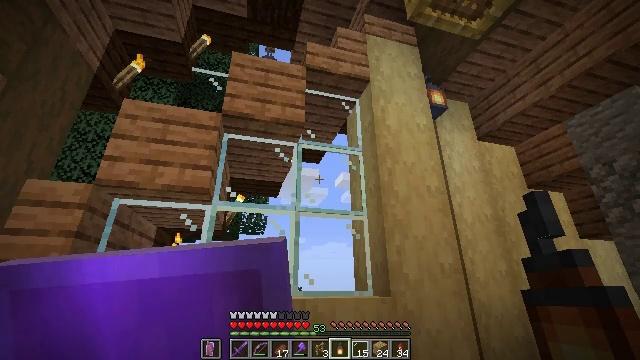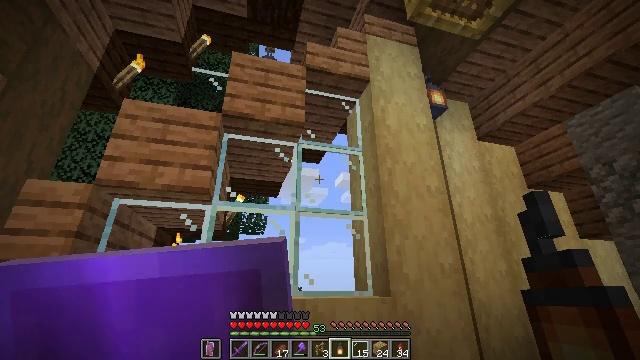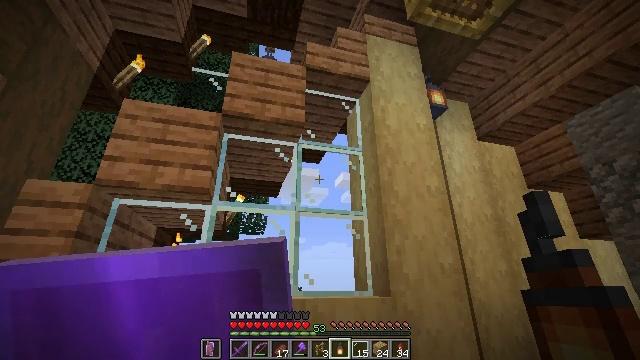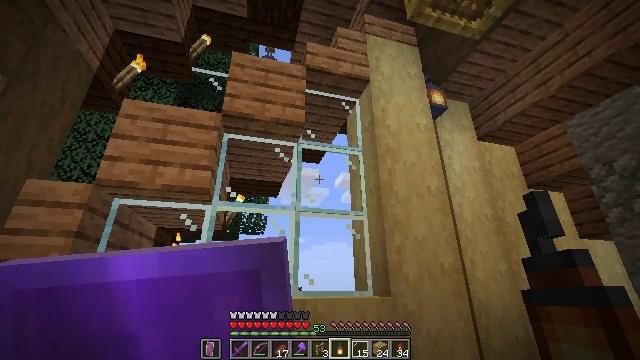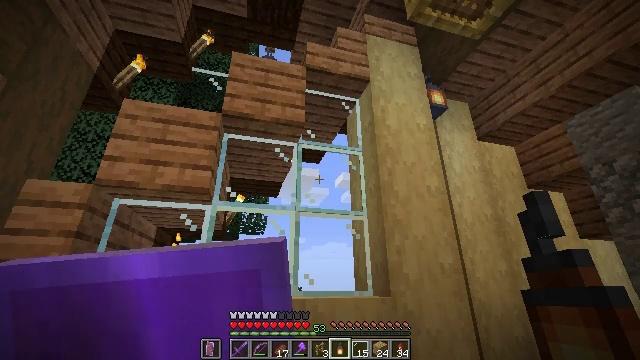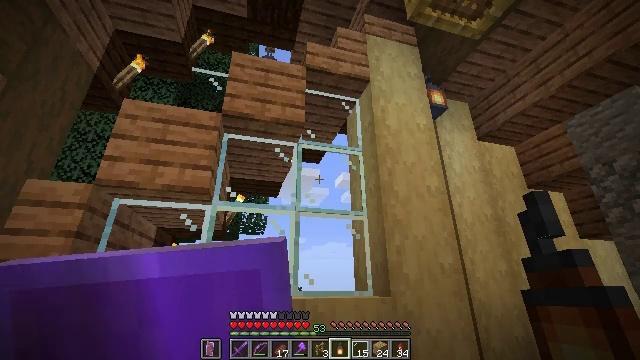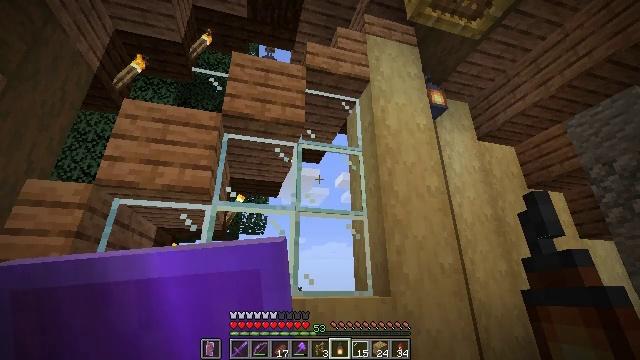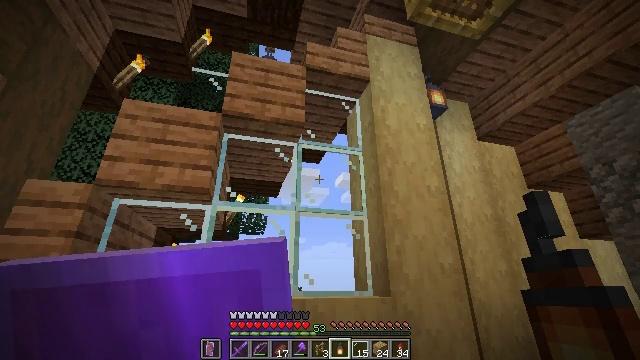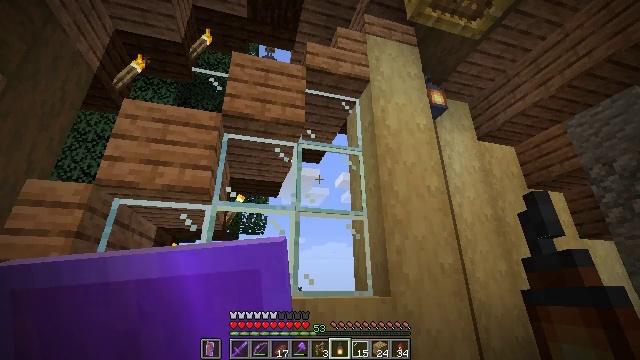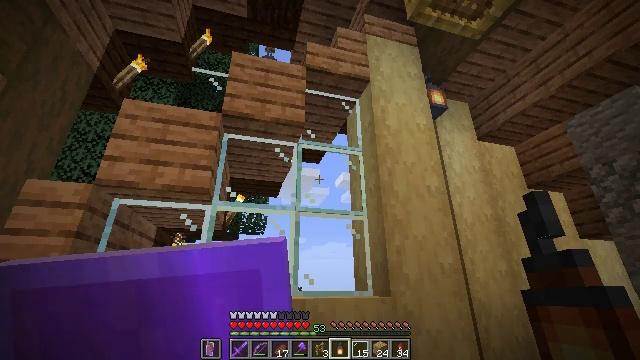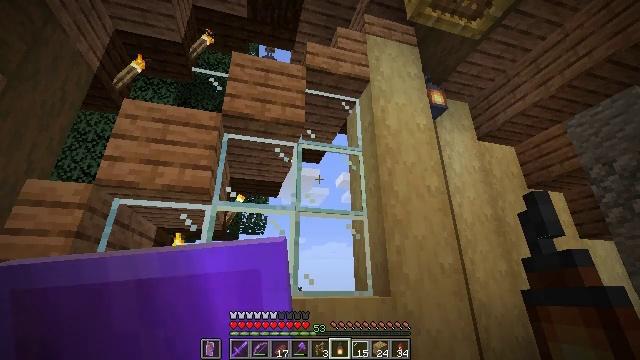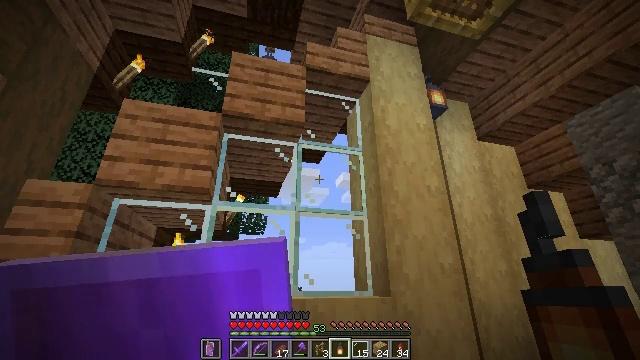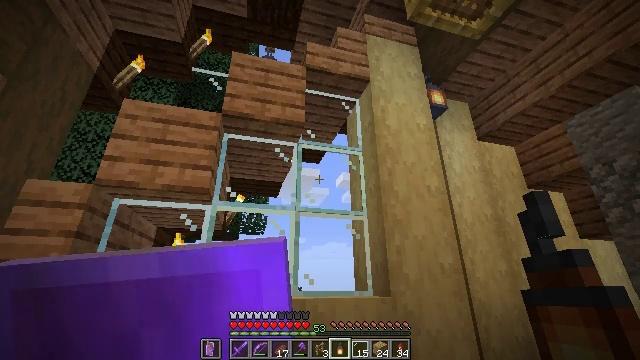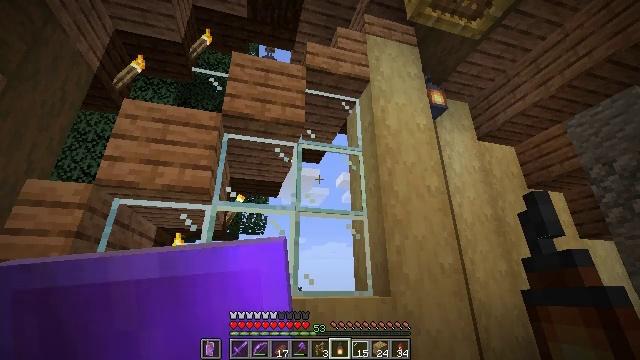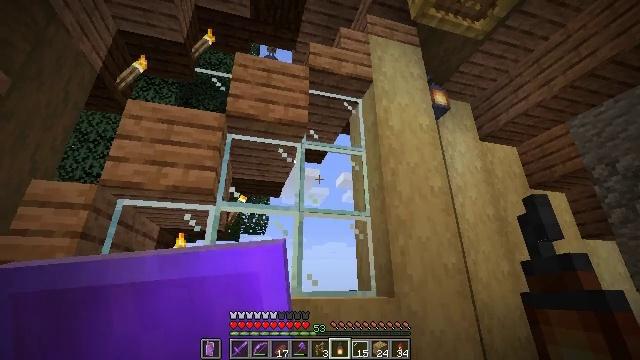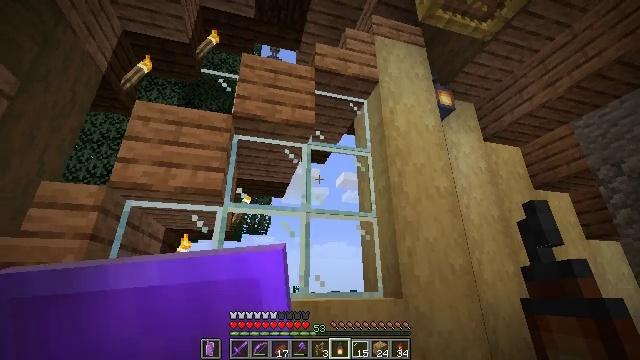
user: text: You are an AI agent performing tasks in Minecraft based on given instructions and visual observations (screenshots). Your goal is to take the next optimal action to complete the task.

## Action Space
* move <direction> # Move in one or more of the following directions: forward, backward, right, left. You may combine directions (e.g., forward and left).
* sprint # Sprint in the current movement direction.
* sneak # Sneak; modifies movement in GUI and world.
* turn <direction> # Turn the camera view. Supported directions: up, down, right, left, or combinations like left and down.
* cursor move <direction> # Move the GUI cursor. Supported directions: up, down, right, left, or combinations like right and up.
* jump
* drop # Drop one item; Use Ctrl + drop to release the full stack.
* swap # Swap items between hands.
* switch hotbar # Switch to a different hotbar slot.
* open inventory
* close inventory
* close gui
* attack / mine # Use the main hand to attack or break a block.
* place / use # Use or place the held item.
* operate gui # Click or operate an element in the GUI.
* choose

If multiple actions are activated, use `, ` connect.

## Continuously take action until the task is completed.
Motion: motion action
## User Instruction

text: Left-click to destroy the oak fence.
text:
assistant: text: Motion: no_op
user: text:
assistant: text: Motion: no_op
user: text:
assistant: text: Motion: no_op
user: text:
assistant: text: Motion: no_op
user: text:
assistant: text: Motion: no_op
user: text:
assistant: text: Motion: no_op
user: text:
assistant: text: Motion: no_op
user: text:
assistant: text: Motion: no_op
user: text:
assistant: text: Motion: no_op
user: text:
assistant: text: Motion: no_op
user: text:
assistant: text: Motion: no_op
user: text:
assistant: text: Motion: no_op
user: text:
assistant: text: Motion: no_op
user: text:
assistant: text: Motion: move left
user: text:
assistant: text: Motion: move left
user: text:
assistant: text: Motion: move left
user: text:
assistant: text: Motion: move left
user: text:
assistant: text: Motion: move left
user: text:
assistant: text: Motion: no_op
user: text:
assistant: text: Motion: no_op
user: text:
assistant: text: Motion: no_op
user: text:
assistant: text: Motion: no_op
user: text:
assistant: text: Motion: no_op
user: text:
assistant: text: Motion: no_op
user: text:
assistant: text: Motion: no_op
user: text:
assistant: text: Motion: no_op
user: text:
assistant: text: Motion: no_op
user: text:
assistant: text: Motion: no_op
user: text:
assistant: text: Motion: no_op
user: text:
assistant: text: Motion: no_op